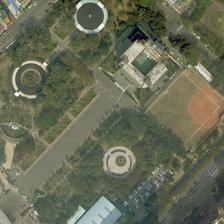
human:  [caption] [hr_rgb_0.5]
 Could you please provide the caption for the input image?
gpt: the main building with tranquil environment and lush plants make people feel comfortable .

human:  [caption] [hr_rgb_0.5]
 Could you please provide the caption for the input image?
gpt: a baseball field is next to many pieces of green plants .

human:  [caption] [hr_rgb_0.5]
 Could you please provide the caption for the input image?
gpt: a baseball field and many plants with circle roads in them are between two roads .

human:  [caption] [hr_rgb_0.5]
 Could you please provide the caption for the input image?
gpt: many green trees and a baseball field are surrounded by roads .

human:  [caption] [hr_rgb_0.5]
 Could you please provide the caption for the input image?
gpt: a baseball field and many plants with circle roads in them are between two roads .